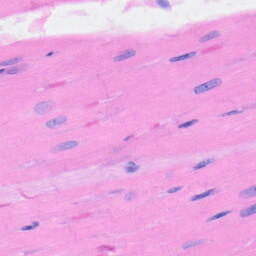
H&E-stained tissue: Heart